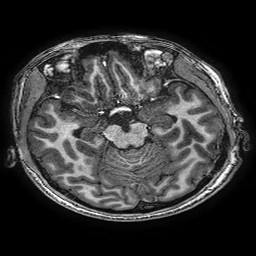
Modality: T1w
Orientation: coronal
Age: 16
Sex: male
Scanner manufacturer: ge
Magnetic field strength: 3 T
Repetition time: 0.00766 s
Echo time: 0.003476 s